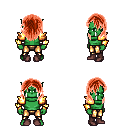
a pixel art fantasy rpg character, male body template, orc, green skin, gold arm armor, gold greaves, red long hairstyle, maroon shoes, four views (front, back, left, right), 2x2 character sprite sheet, small pixel art, hard edges, no anti-aliasing